Question:
'''
public class demo {
public static void main(String[] args) {
for(int k = 2029; k<=2360 ; k++)
{
System.out.print(k+ " "+(char)k+" ");
}
}
}
'''
Output:
'2029 ? 2030 ? 2031 ? 2032 ? 2033 ? 2034 ? 2035 ? 2036 ? 2037 ? 2038 ? 2039 ? 2040 ? 2041 ? 2042 ? 2043 ? 2044 ? 2045 ? 2046 ? 2047 ? 2048 ? 2049 ? 2050 ? 2051 ? 2052 ? 2053 ? 2054 ? 2055 ? 2056 ? 2057 ? 2058 ? 2059 ? 2060 ? 2061 ? 2062 ? 2063 ? 2064 ? 2065 ? 2066 ? 2067 ? 2068 ? 2069 ? 2070 ? and so on..'.
this output shows on cmd ...
why it not show hindi character ....
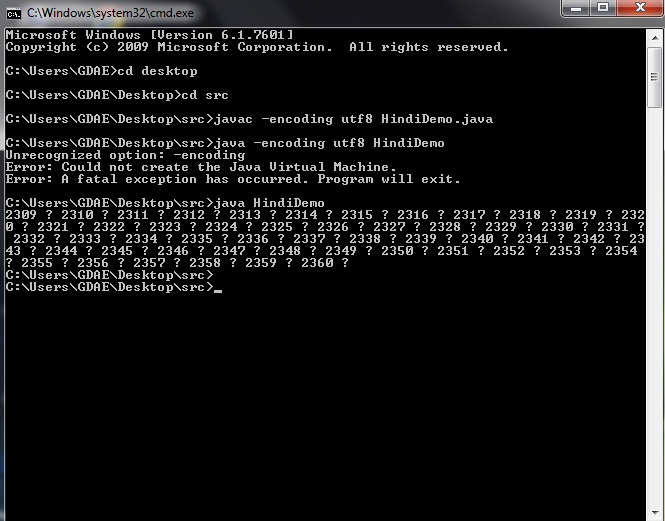
Answer: You need to change your Eclipse Console encoding to UTF-8. To do so, go into your dialog and select the tab. Under , choose 'UTF-8'. Now run your program. You should see hindi characters printed in the Eclipse console.